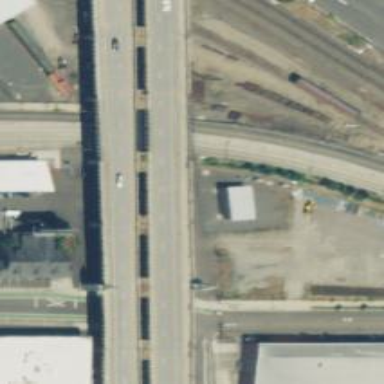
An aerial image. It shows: Busway road with embedded light rails.